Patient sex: M
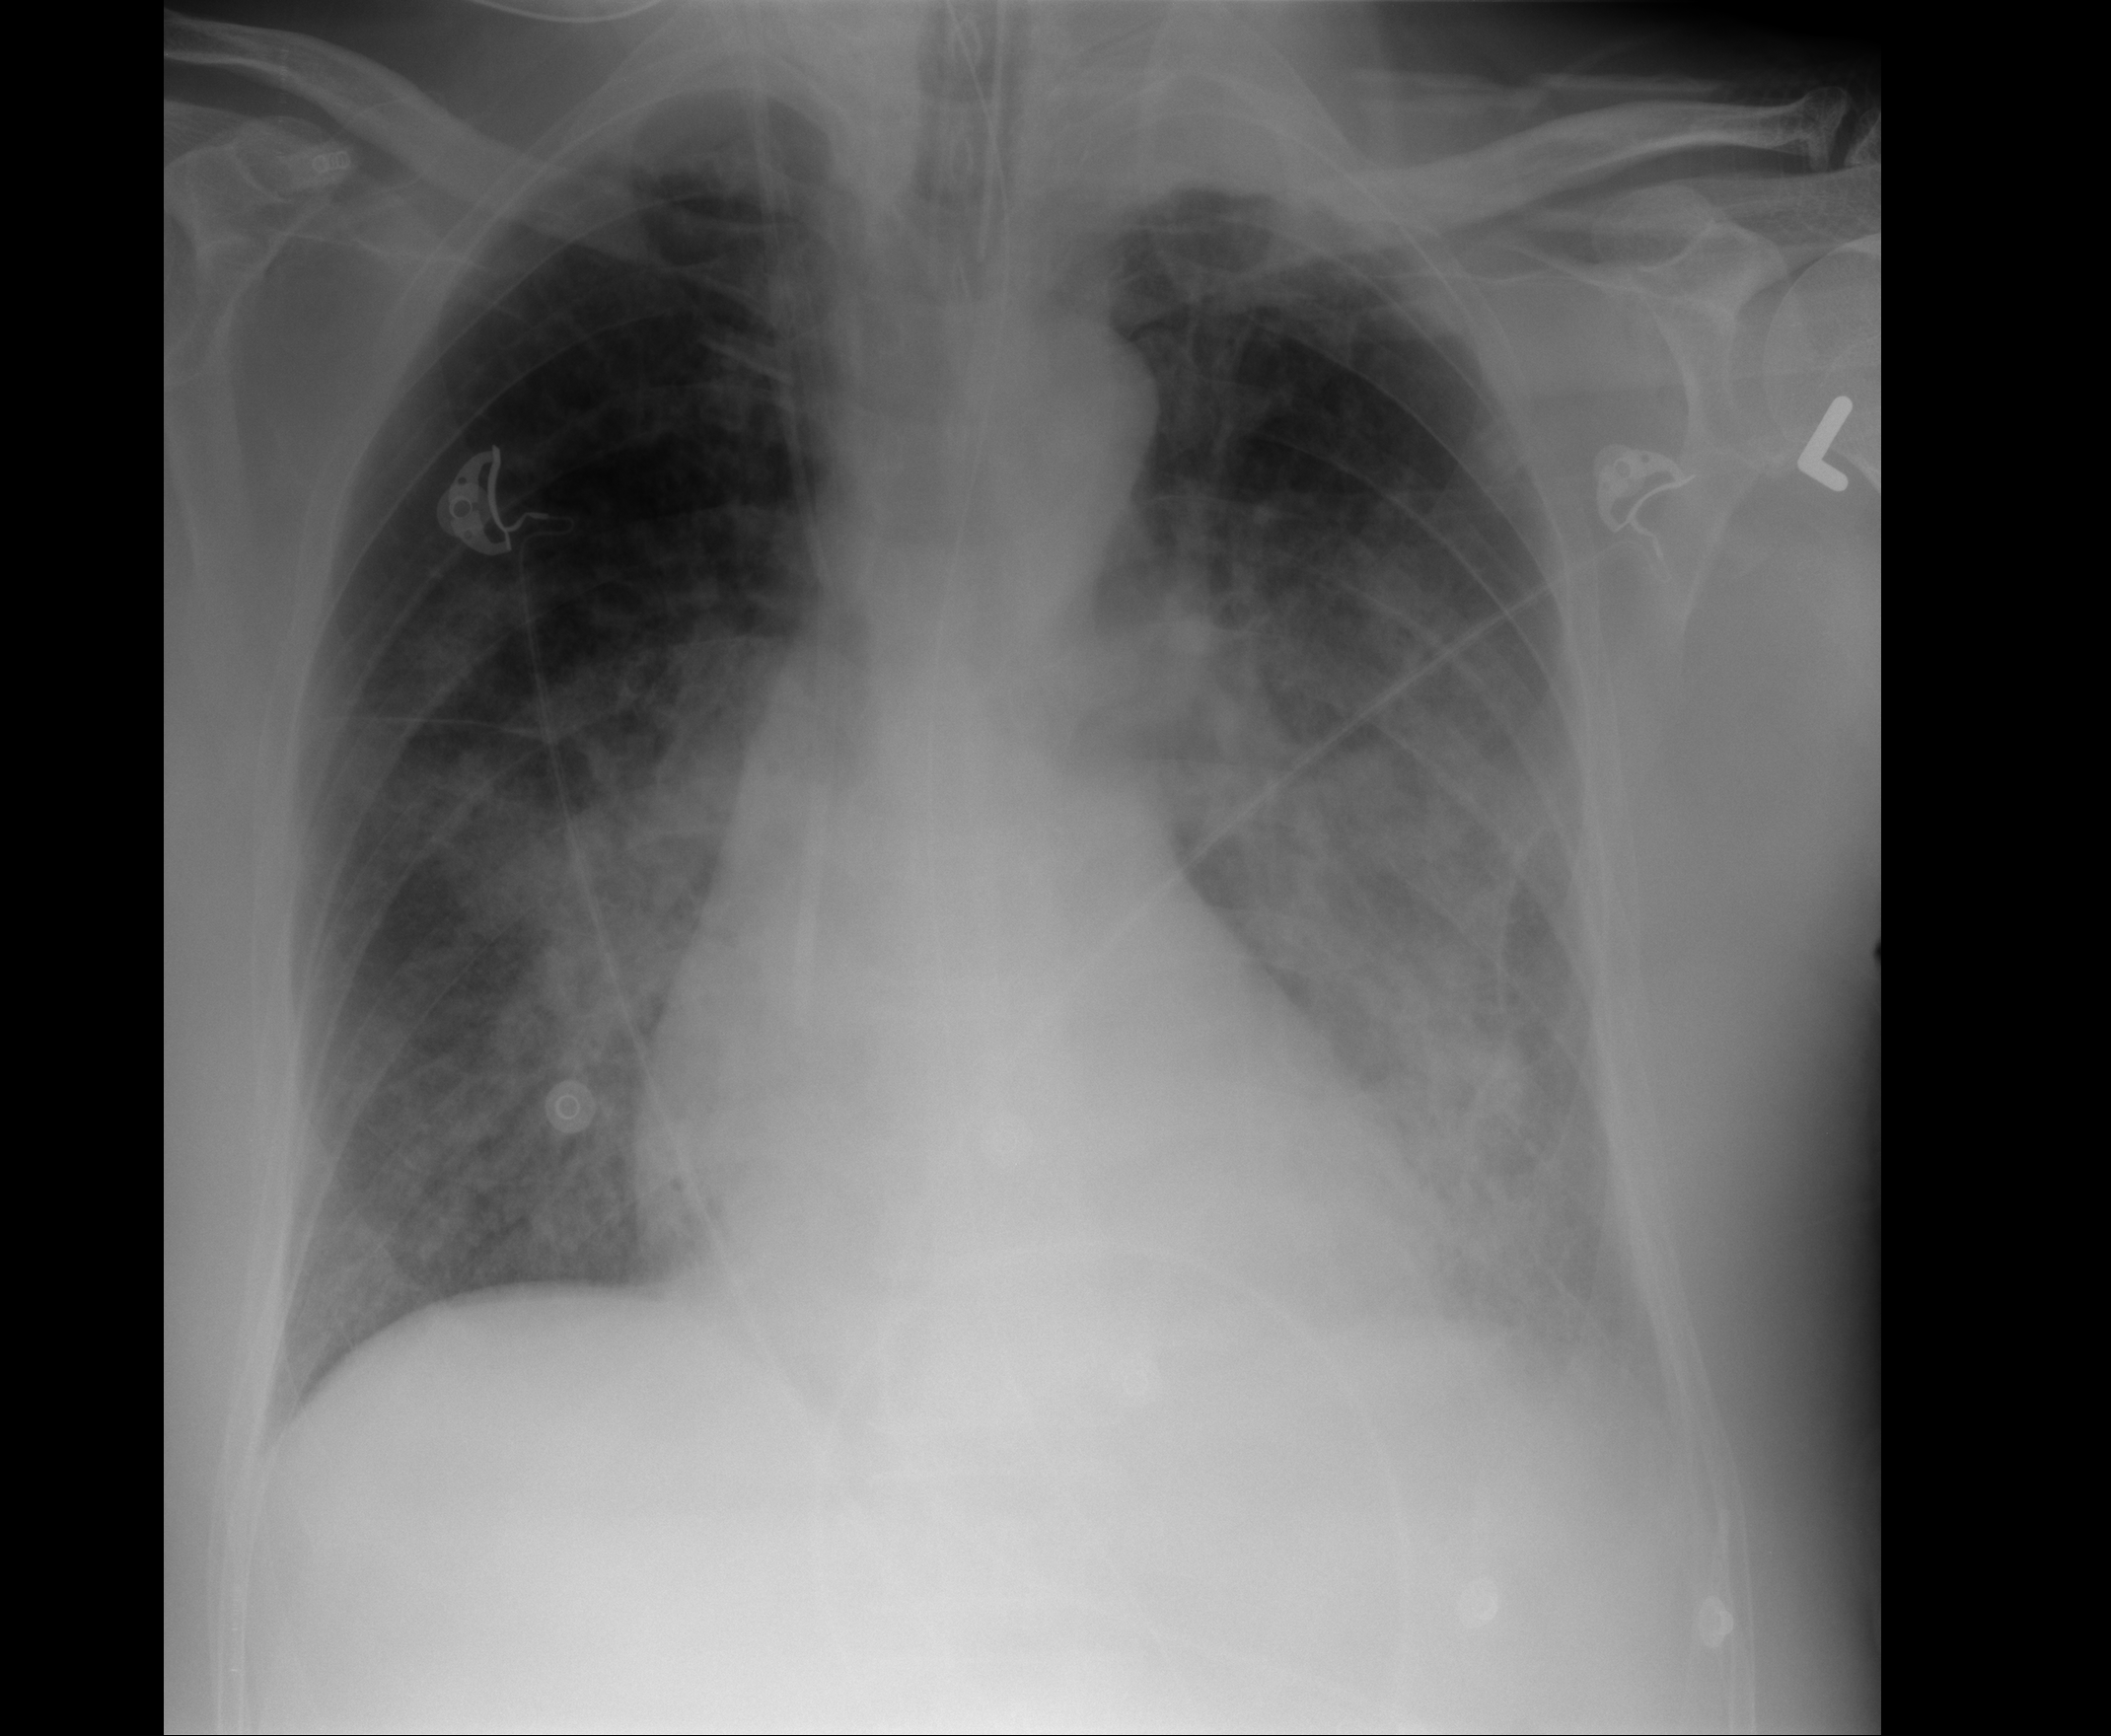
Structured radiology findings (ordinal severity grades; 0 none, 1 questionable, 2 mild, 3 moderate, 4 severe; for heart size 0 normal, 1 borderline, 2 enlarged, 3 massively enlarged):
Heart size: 0
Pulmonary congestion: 1
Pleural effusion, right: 0
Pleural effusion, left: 1
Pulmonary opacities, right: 3
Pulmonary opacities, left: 3
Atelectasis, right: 1
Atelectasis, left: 2